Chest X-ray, PA view. Patient: 43 years old, sex M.
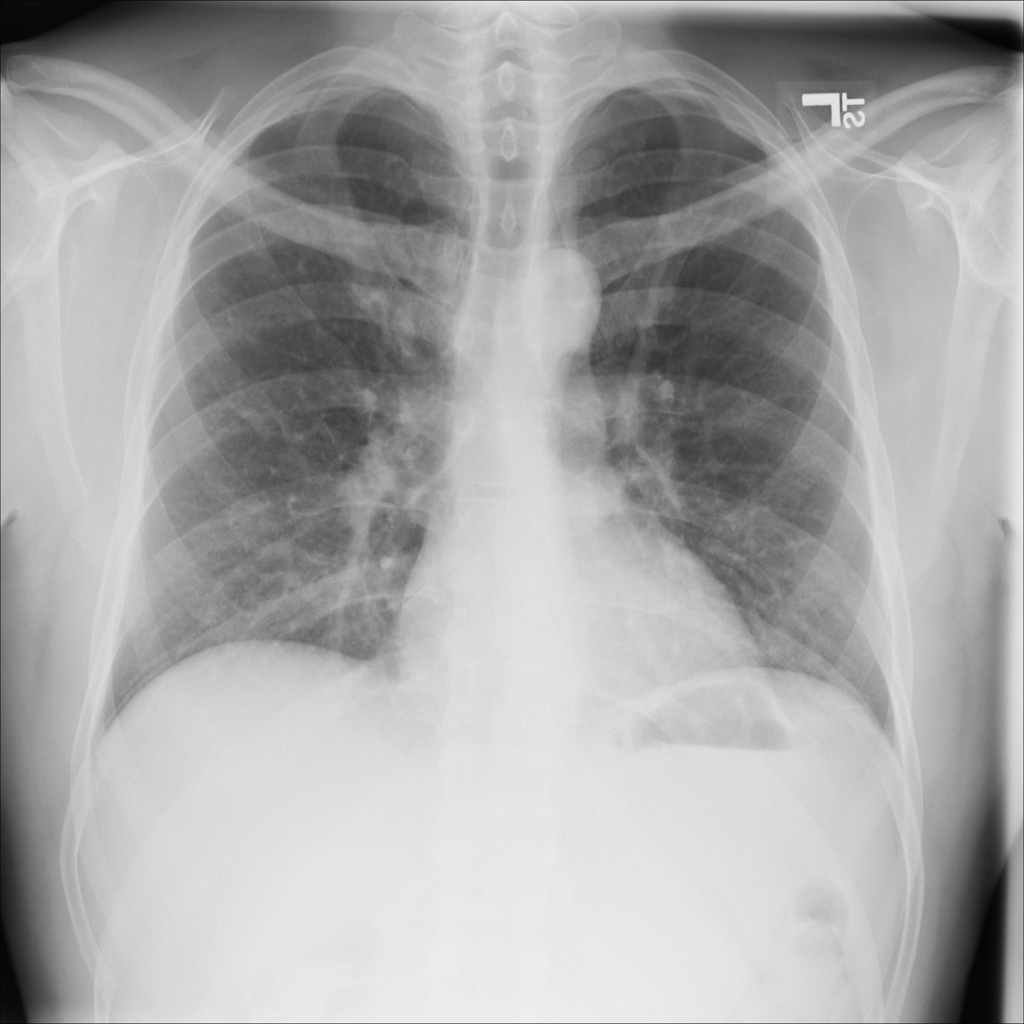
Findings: No Finding